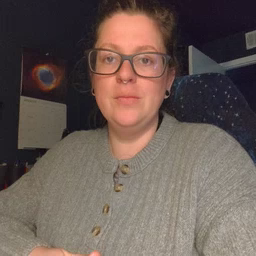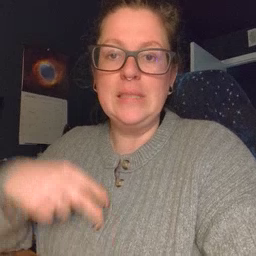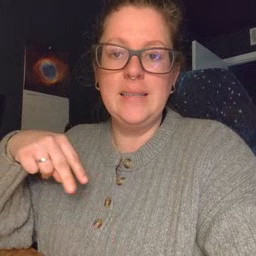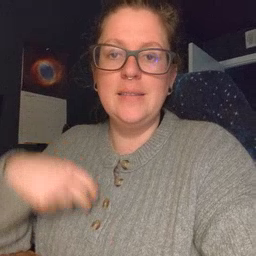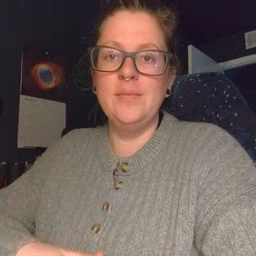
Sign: dance